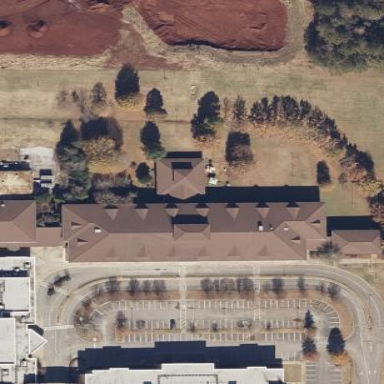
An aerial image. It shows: School building.